Question: I have a right-floated div within a container with the width of 960px and I want it to have a bigger width but not allow the scroll to show, here's a picture:

It's the pink box which has the title "From the journal"
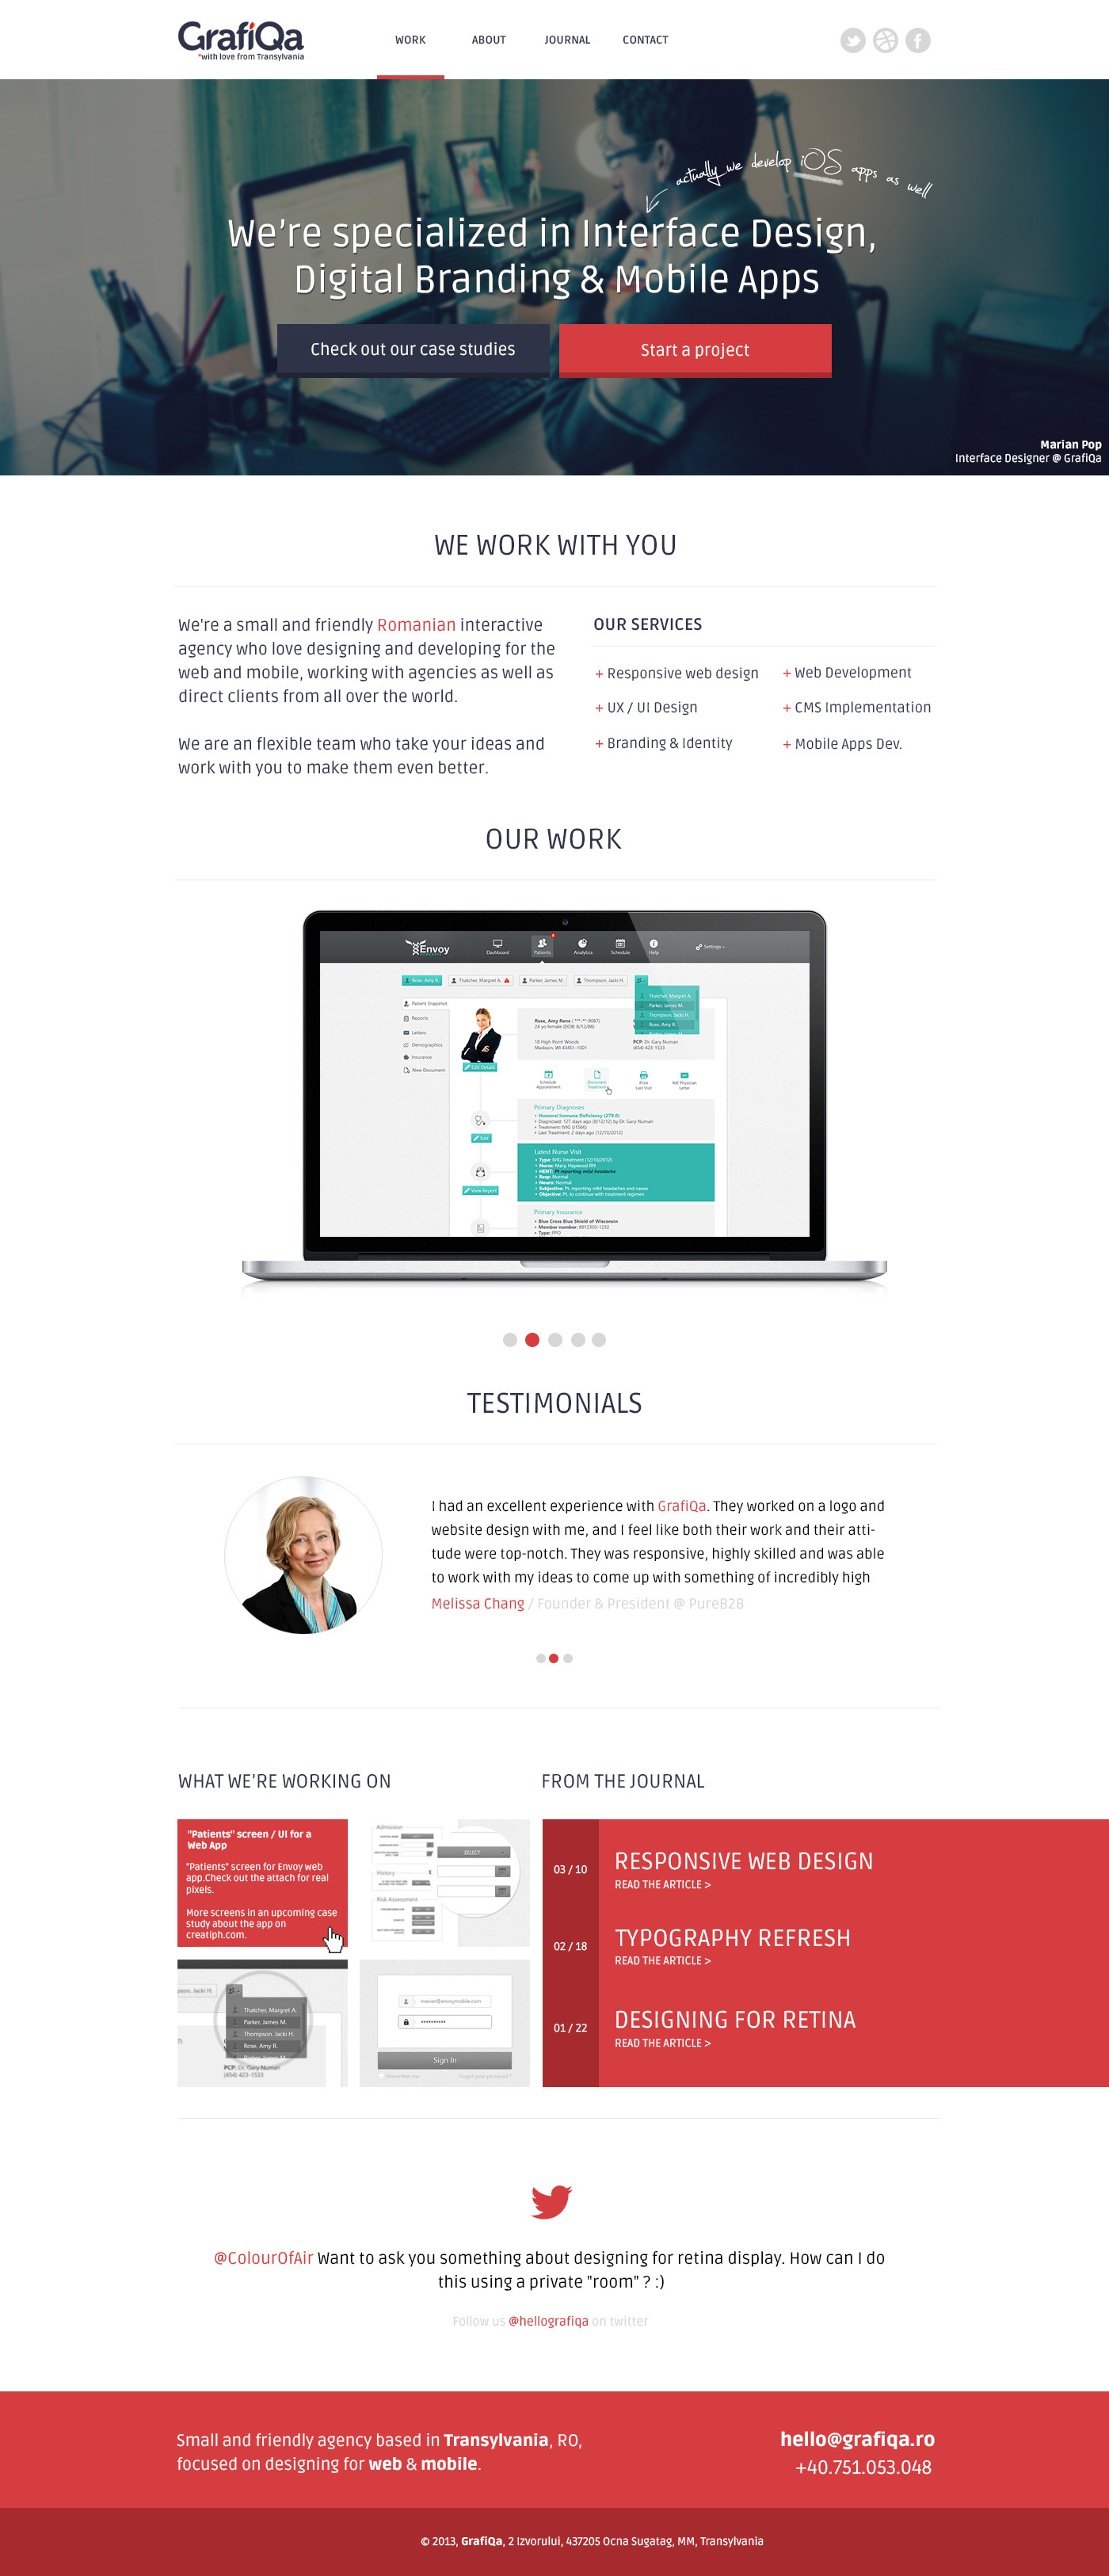
Answer: Here you have a working example: <URL>. It uses 'overflow: hidden;'
'''
<div class="container">
ceva
</div>
<div class="wrapper">
<div class="container">
<div class="left">
left
</div>
<div class="right">
<div class="box">
ceva
</div>
</div>
<br style="clear: both;">
</div>
</div>
<div class="container">
ceva
</div>
'''
and the css is
'''
.container {
width: 400px;
margin: auto;
background: gray;
padding: 10px 0;
margin-bottom: 30px;
}
.left {
float: left;
width: 200px;
}
.right {
float: left;
width: 200px;
}
.box {
width: 9999px;
background: red;
padding: 50px 0;
}
.wrapper {
overflow: hidden;
}
'''